Brain MRI, t1w sequence, axial 2D slice.
Patient: age 34, sex F, weight 90 kg, height 1.9 m
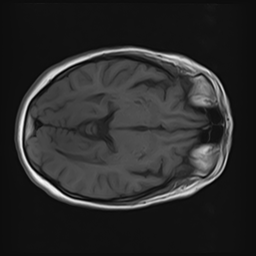